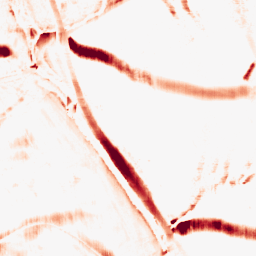
Category: morphological
Decomposition family: morphological_rect
Decomposition parameters: operation: opening
width: 10
height: 20
Upsampling method: linear_exact
Upsampling parameters: scale: 2
Upsampling scale: 2